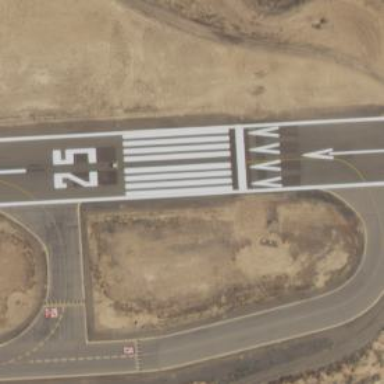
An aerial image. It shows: Runway at airport.